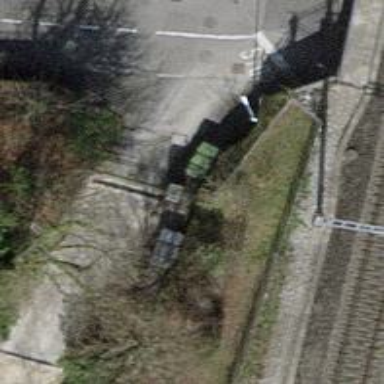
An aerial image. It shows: Gate.